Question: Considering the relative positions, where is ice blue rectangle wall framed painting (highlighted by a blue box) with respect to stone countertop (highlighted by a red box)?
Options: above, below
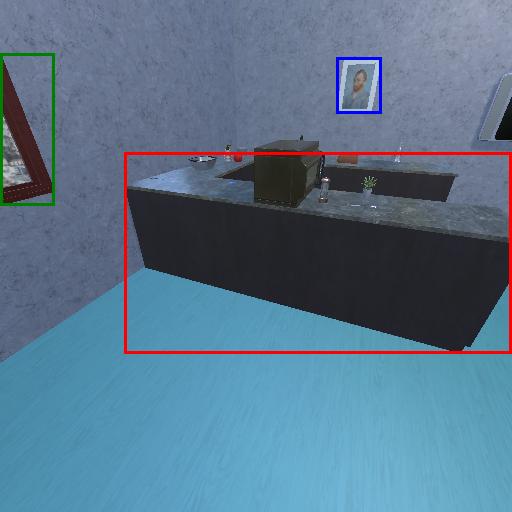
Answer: above